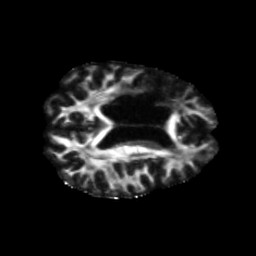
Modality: FA
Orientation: axial
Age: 68
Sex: female
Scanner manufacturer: siemens
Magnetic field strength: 3 T
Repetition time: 5.47 s
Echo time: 0.0854 s